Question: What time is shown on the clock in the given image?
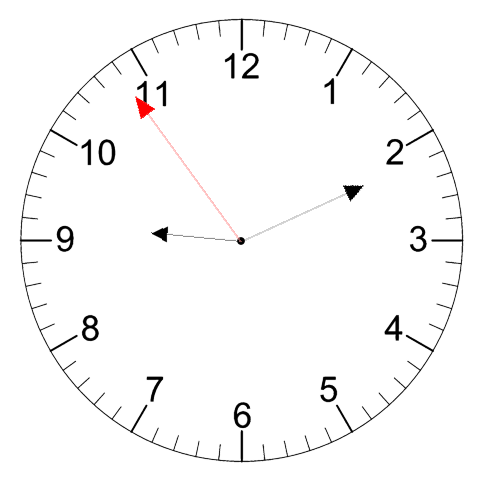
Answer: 09:10:54